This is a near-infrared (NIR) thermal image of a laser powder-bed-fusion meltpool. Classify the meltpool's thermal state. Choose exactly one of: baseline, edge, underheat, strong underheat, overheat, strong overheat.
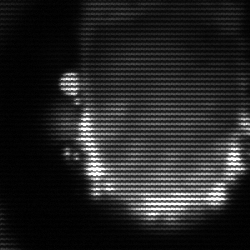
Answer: baseline